Brain MRI, t2w sequence, axial 2D slice.
Patient: age 46, sex F, weight 90 kg, height 1.9 m
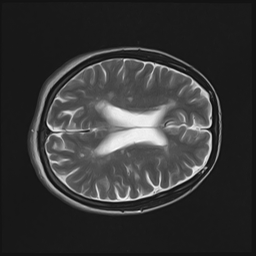